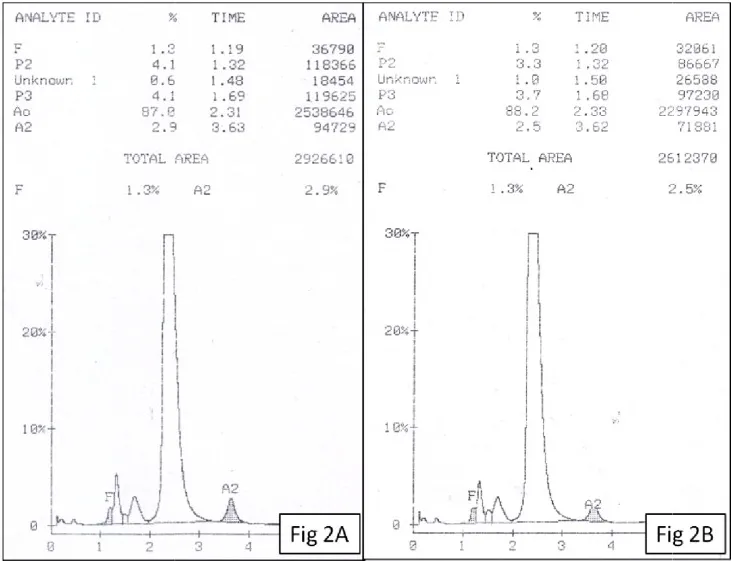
Hb HPLC of father (2A) and mother (2B) showing normal chromatogram.
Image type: chart (chart)